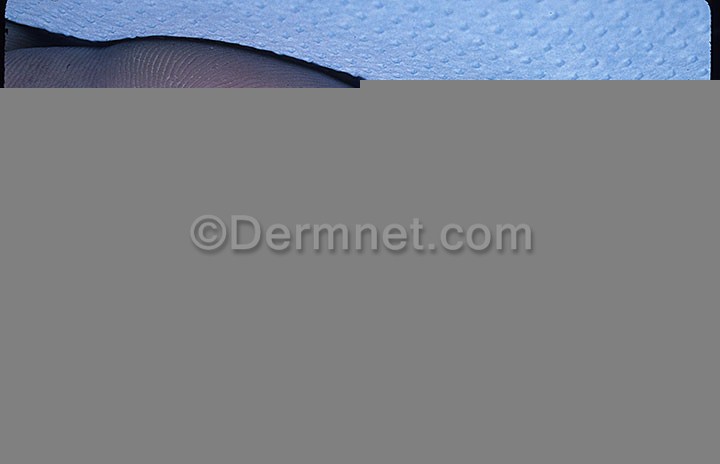
Disease: Nail Fungus and other Nail Disease